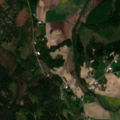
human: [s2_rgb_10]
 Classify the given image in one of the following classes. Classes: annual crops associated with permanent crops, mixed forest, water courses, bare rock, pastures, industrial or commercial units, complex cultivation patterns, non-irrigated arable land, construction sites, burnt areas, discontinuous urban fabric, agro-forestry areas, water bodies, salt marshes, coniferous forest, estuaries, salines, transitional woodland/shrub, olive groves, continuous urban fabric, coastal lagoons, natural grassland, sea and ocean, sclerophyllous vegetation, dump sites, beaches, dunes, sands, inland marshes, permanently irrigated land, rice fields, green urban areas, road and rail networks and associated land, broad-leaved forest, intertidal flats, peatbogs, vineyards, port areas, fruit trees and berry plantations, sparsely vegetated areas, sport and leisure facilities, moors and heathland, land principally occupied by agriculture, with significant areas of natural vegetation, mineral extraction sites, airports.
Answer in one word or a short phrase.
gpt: non-irrigated arable land, land principally occupied by agriculture, with significant areas of natural vegetation, coniferous forest, mixed forest, transitional woodland/shrub